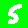
Digit: 5